Question: Count the number of objects in the diagram.
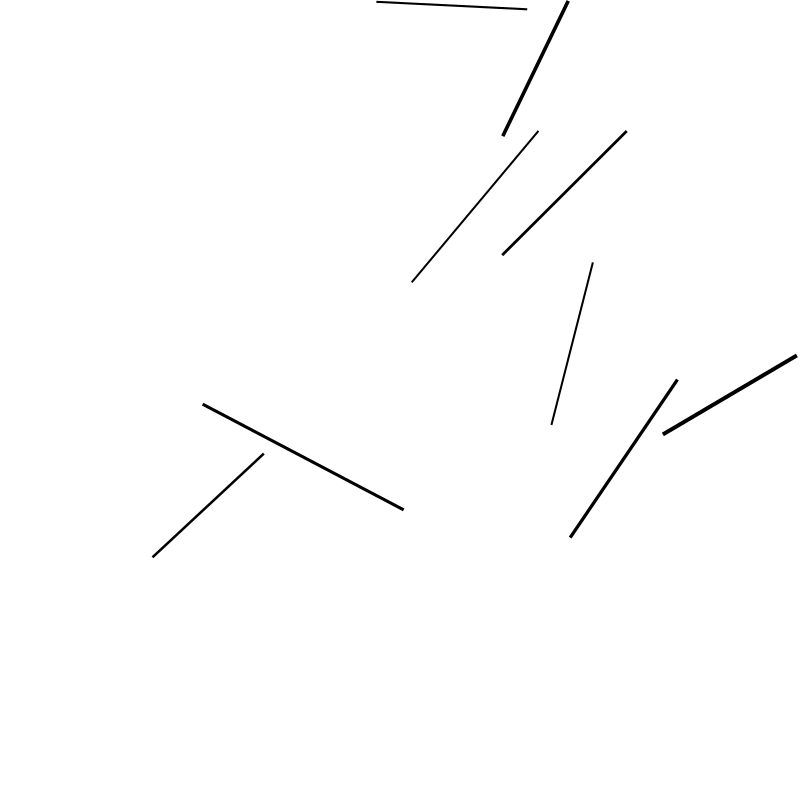
Answer: 9